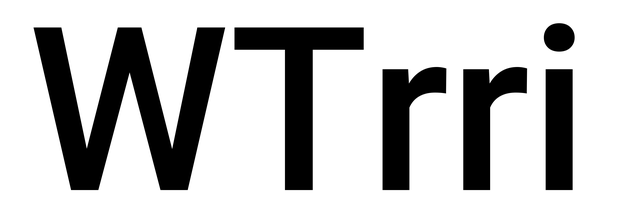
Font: Roboto_Medium